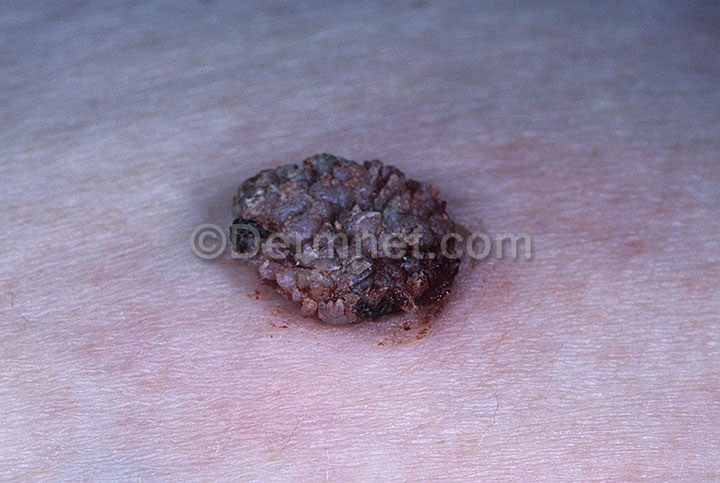
Disease: Seborrheic Keratoses and other Benign Tumors